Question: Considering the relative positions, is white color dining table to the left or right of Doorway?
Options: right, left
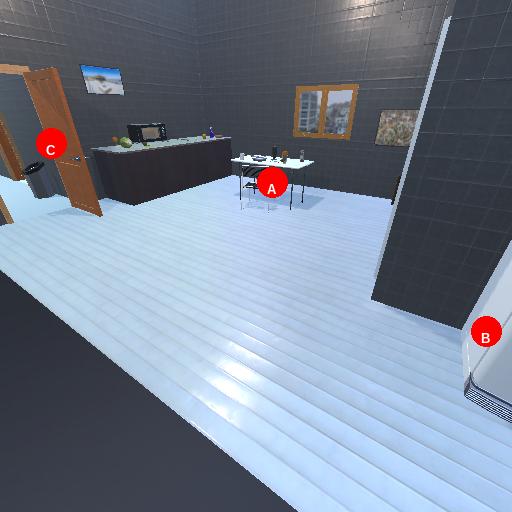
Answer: right